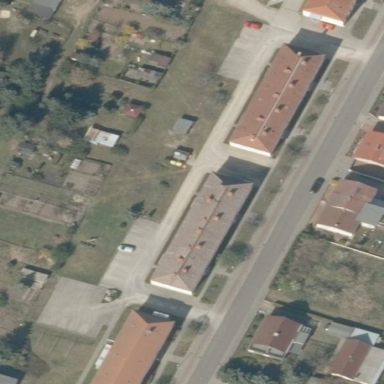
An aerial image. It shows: Hipped-roof building with apartments.